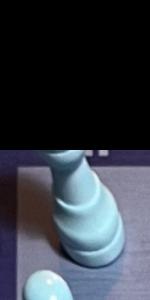
Label: Rook_White